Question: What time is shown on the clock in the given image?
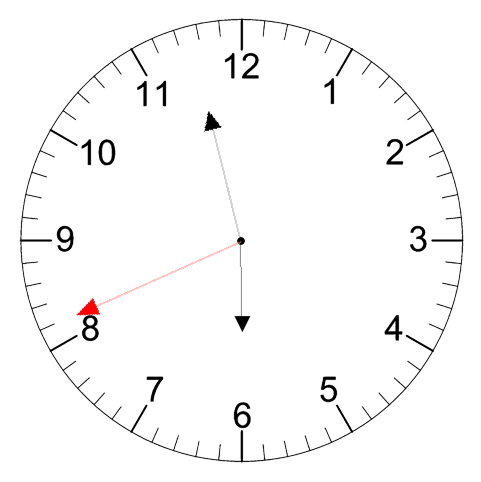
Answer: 05:57:41